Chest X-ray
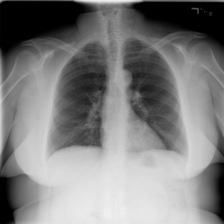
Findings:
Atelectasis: negative
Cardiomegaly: negative
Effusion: negative
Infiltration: positive
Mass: negative
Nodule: negative
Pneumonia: negative
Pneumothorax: negative
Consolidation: negative
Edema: negative
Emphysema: negative
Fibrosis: negative
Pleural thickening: negative
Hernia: negative